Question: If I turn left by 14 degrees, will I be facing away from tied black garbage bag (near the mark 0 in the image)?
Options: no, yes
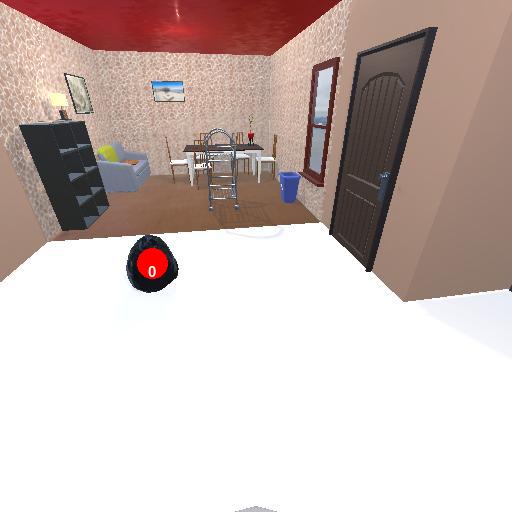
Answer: no